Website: macys
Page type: account-selection
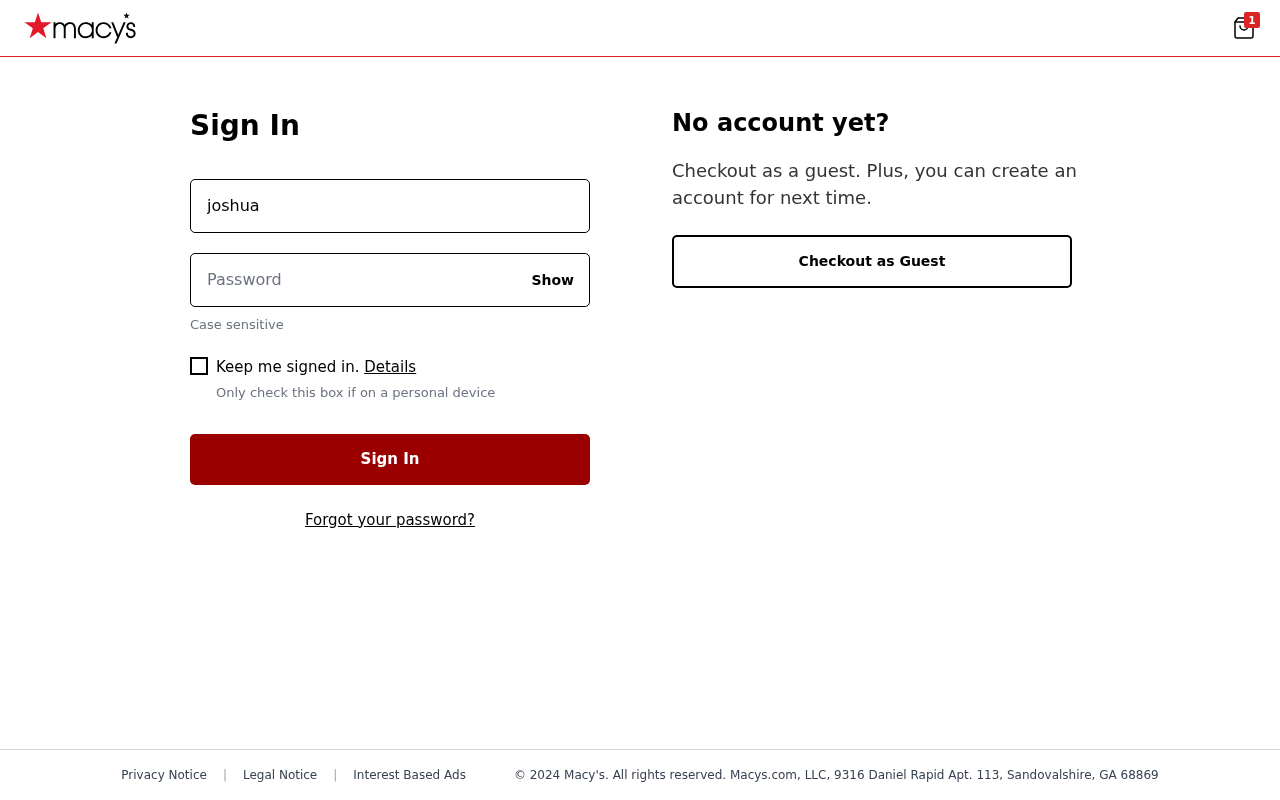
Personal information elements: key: PII_LOGIN_USERNAME
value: joshua1962
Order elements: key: ORDER_NUM_ITEMS
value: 1